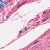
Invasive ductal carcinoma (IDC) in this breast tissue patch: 0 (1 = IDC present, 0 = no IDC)